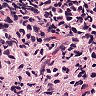
Metastatic tissue present: yes